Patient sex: F
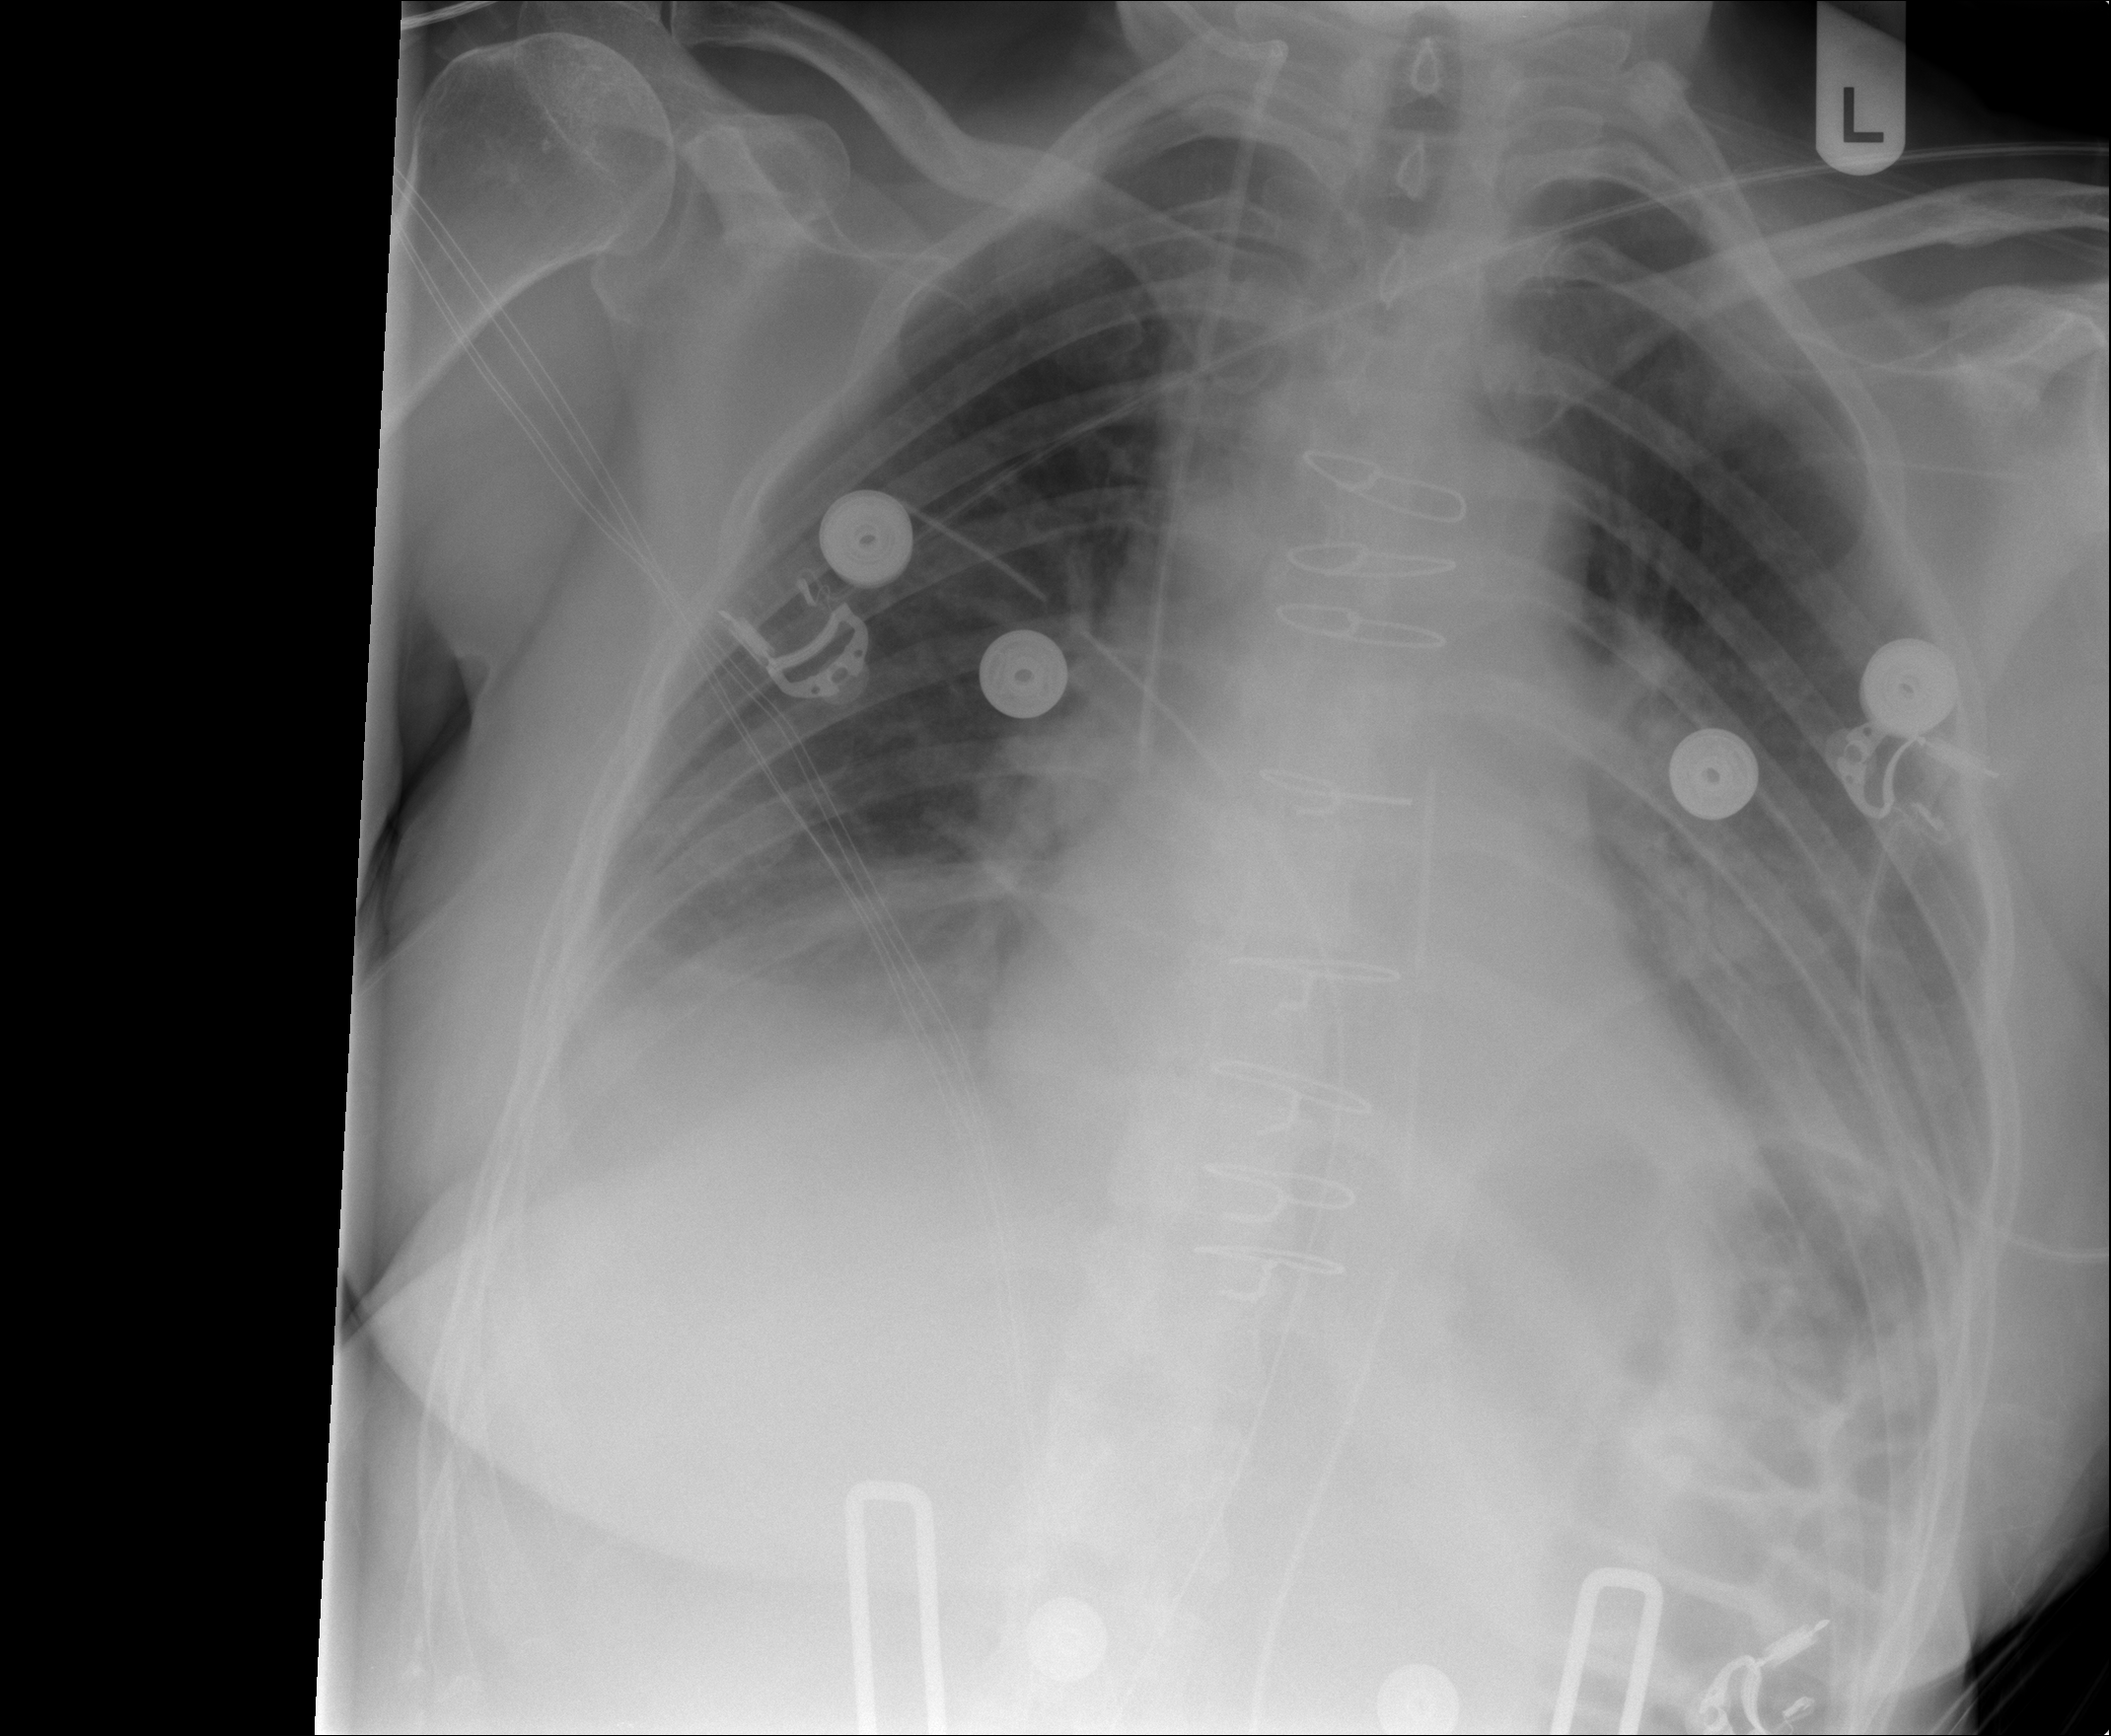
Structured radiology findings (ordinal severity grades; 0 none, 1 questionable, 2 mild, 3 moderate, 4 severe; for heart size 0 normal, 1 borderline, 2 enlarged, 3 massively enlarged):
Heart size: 0
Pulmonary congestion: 0
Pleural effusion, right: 0
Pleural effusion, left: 1
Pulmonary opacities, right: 0
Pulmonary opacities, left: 0
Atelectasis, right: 2
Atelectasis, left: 2